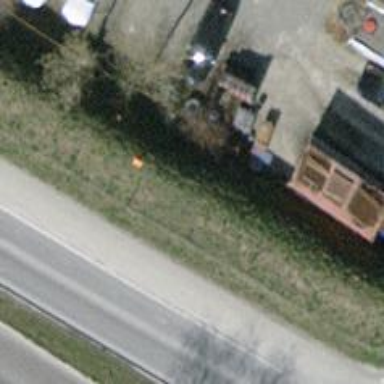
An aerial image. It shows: Aerial marker.